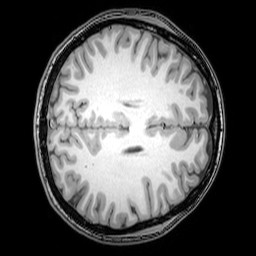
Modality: T1w
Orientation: axial
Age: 22
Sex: female
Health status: healthy
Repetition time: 0.081 s
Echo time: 0.037 s